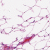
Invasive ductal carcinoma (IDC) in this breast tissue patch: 0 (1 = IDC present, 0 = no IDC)